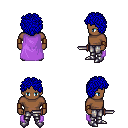
a pixel art fantasy rpg character, male body template, human, dark skin, lavender cape, metal pants, blue curly afro hairstyle, leather bracers, metal boots, dagger, four views (front, back, left, right), 2x2 character sprite sheet, small pixel art, hard edges, no anti-aliasing